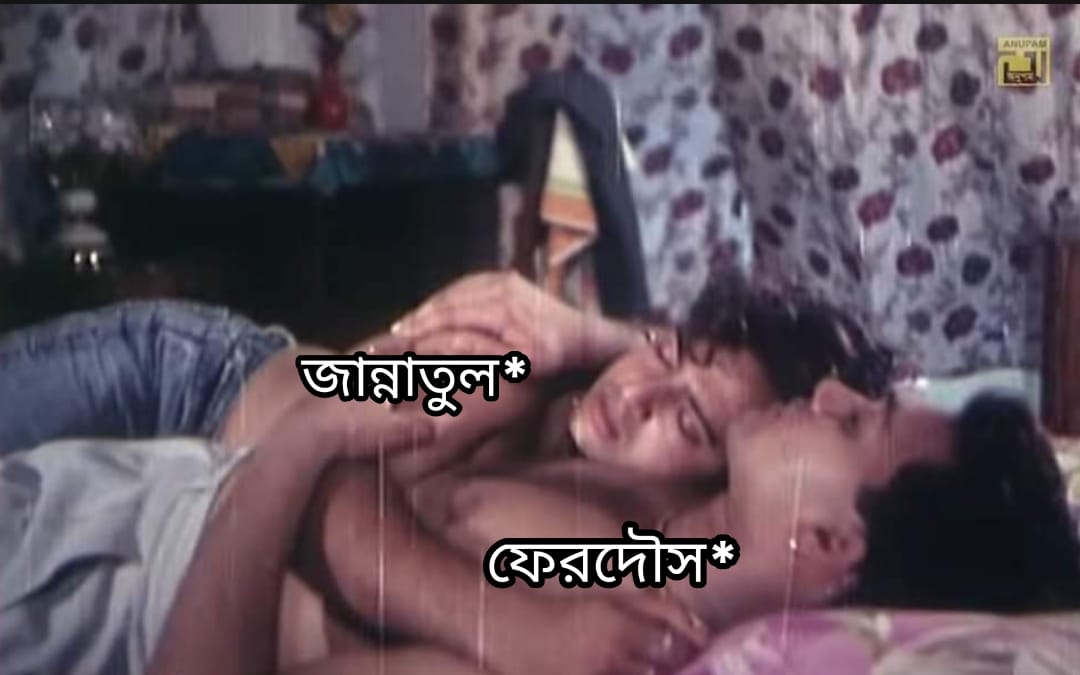
Caption:  জান্নাতুল*     ফেরদৌস*
Label: hate